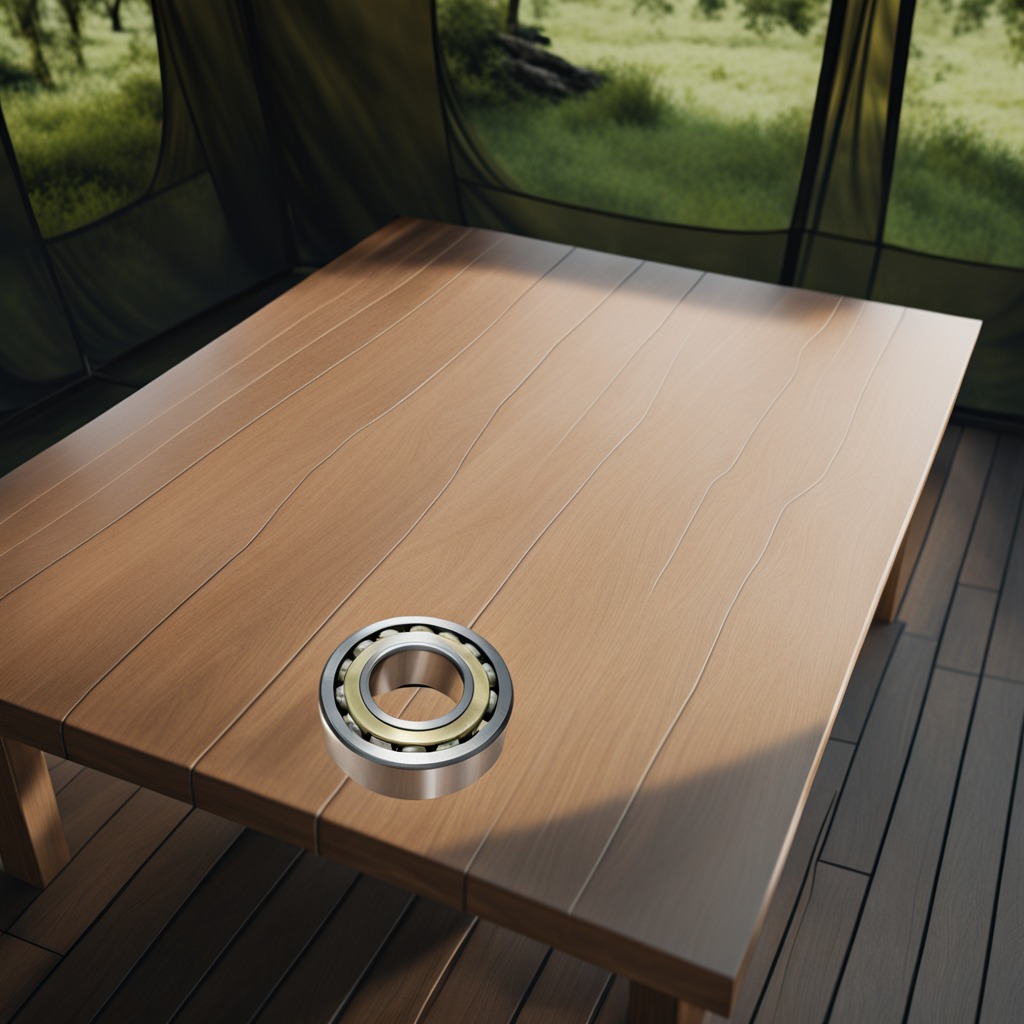
A metal ball bearing is lying on a wooden table inside a jungle field workshop tent.